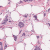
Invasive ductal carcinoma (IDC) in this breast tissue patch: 1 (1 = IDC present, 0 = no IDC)